Aerial crown-view tile of a tropical tree (Barro Colorado Island, Panama), acquired 20241216:
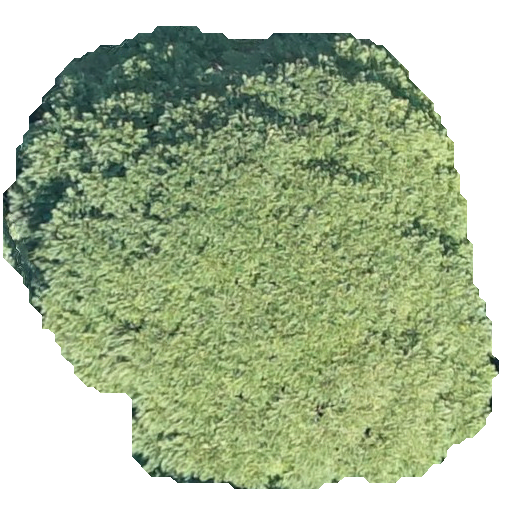
Species: Jacaranda copaia
GBIF accepted scientific name: Jacaranda copaia
Crown area: 257.671 m²